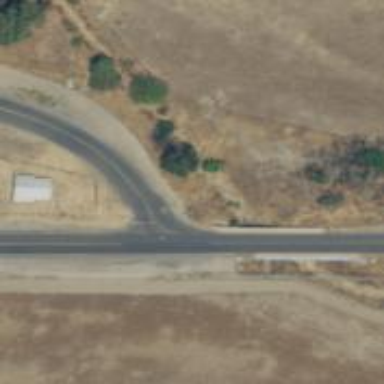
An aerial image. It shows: Stop road.